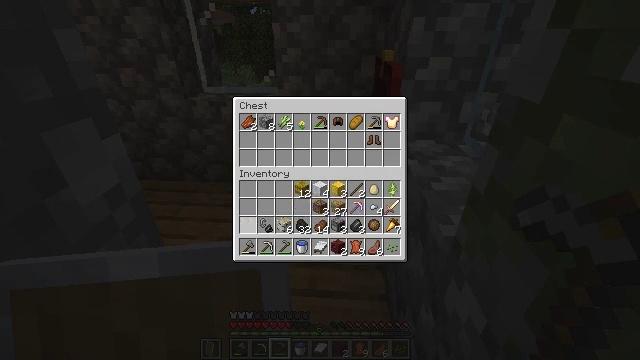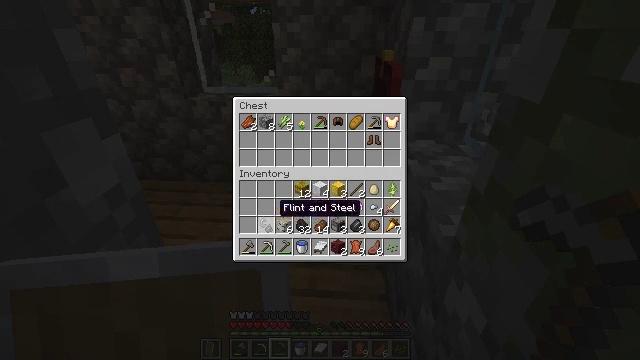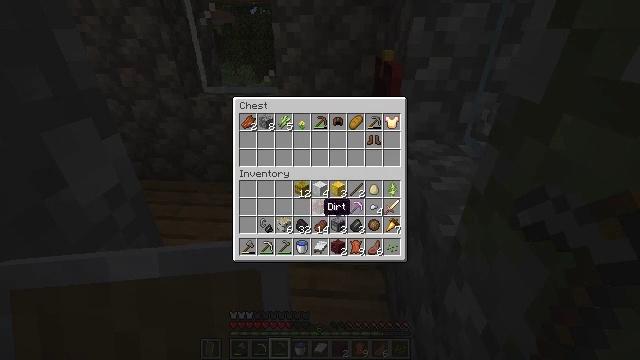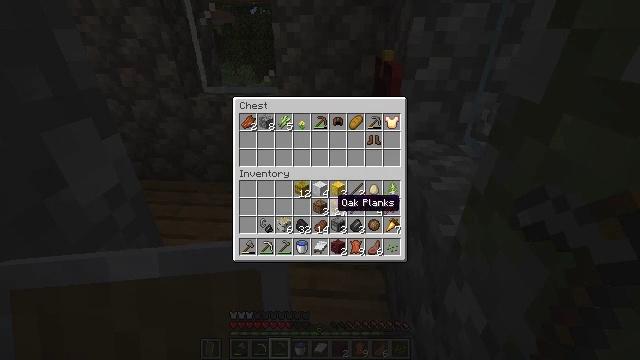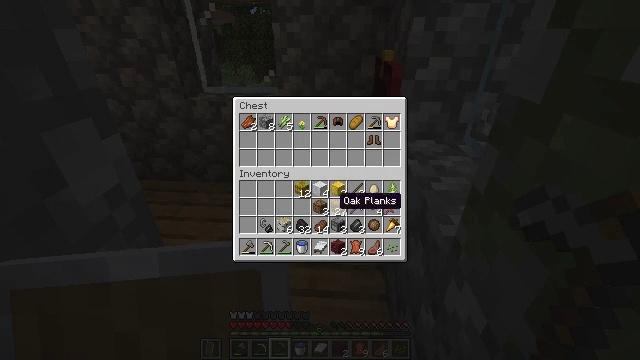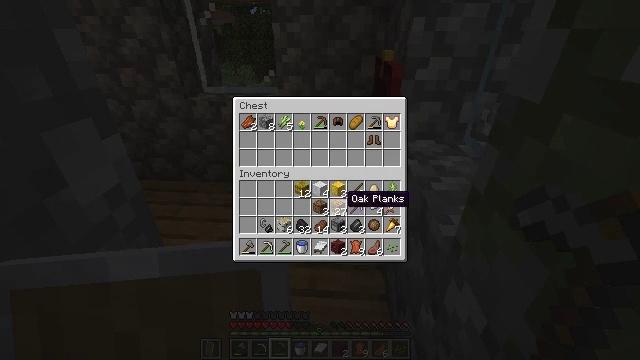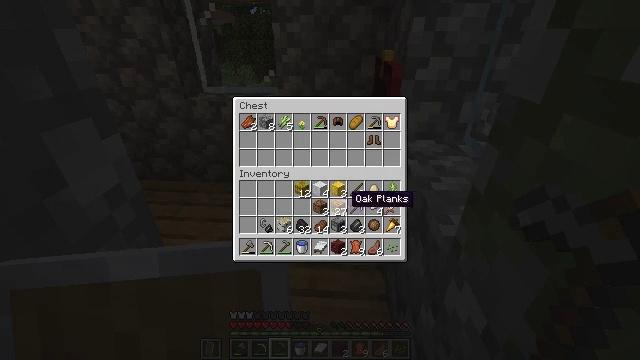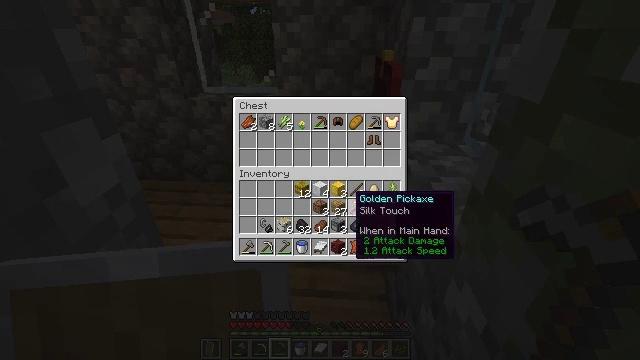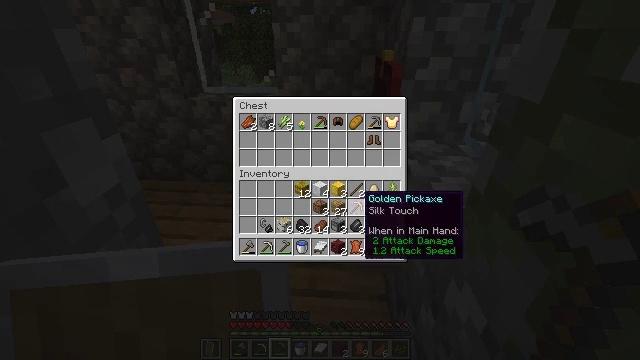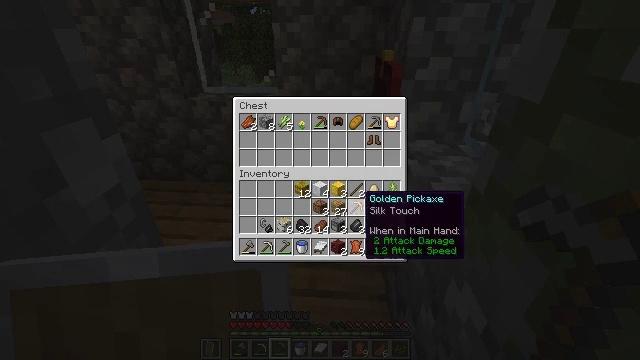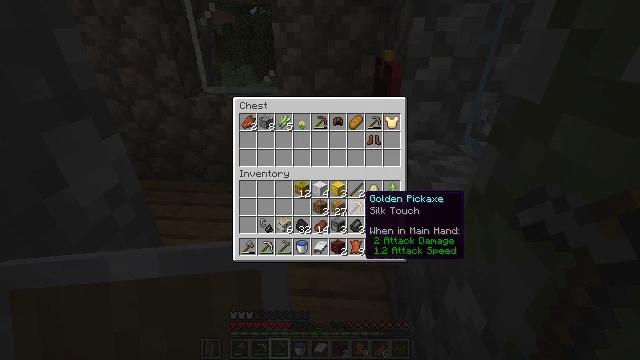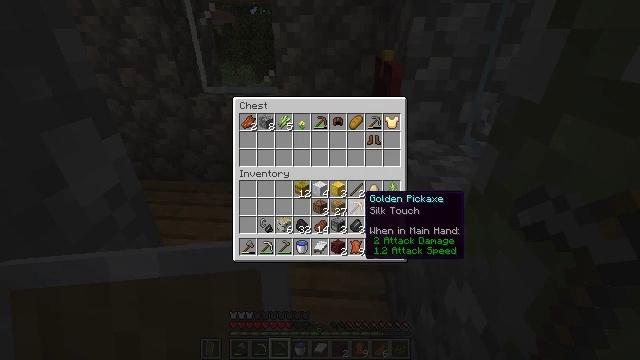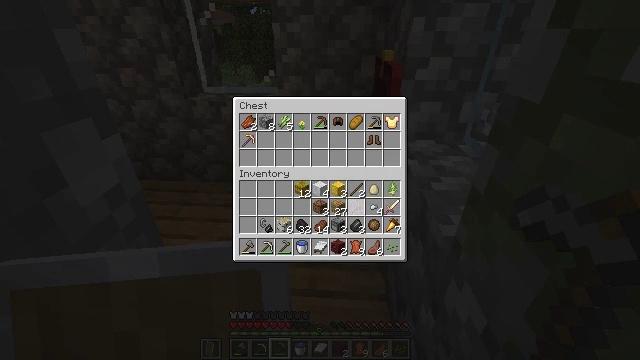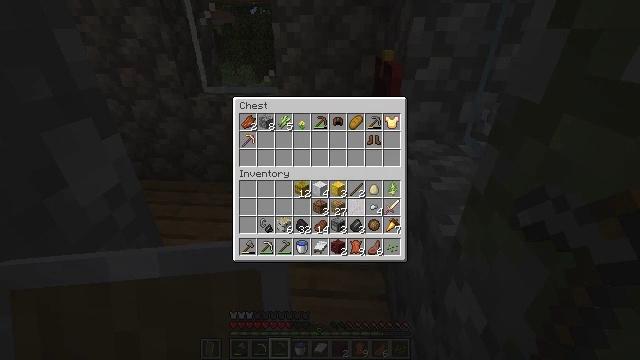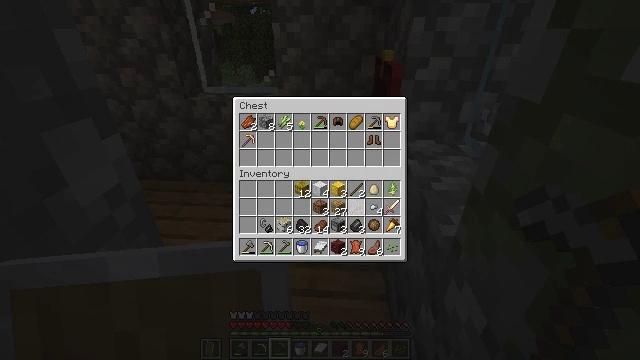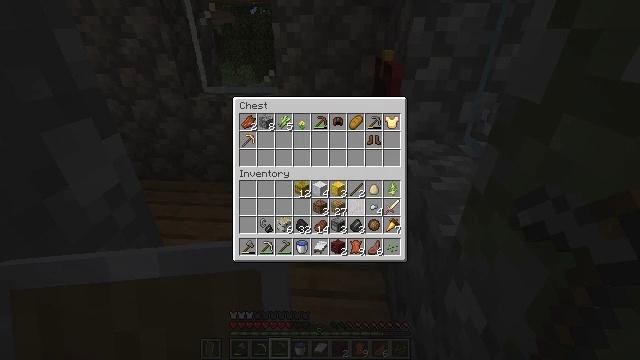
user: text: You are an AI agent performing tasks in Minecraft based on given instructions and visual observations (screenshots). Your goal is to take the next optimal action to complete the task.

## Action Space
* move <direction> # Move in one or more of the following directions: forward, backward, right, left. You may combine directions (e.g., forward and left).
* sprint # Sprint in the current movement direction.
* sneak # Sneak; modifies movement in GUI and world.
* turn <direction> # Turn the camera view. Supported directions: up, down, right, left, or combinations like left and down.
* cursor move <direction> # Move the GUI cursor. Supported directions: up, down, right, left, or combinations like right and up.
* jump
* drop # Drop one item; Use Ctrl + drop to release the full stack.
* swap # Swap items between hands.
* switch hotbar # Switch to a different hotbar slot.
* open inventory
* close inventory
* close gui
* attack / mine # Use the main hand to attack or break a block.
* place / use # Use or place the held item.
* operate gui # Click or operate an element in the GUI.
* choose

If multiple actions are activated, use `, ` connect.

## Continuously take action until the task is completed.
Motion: motion action
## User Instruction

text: Collect a hay block for crafting.
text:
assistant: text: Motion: sneak, cursor move right and up
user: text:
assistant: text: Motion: sneak, cursor move right
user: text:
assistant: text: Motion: sneak, cursor move right
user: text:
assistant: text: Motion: sneak
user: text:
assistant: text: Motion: sneak, cursor move right
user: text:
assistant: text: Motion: sneak
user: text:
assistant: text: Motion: sneak
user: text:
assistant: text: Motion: sneak, cursor move right
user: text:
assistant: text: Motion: sneak
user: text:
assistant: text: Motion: sneak
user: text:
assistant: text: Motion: sneak
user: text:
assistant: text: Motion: sneak, operate gui
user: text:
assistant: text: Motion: sneak, operate gui
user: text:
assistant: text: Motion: sneak, operate gui
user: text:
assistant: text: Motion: sneak
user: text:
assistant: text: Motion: sneak
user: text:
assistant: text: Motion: sneak
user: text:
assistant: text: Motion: sneak
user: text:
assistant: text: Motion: sneak, operate gui
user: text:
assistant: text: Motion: sneak, operate gui
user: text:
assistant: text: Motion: sneak, cursor move right
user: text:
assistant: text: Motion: sneak
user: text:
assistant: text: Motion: sneak
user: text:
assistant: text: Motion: sneak, operate gui
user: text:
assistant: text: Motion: sneak, operate gui
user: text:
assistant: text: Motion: sneak, cursor move up, operate gui
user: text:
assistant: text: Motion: sneak
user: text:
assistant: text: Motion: sneak
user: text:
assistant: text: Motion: sneak, operate gui
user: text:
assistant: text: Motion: sneak, operate gui